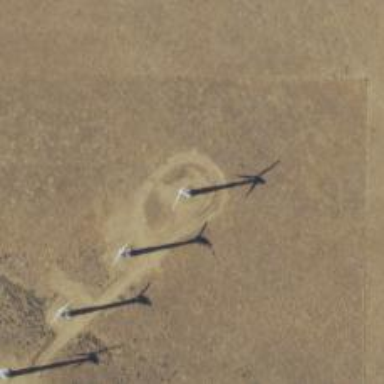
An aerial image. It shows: Wind turbine generating power.